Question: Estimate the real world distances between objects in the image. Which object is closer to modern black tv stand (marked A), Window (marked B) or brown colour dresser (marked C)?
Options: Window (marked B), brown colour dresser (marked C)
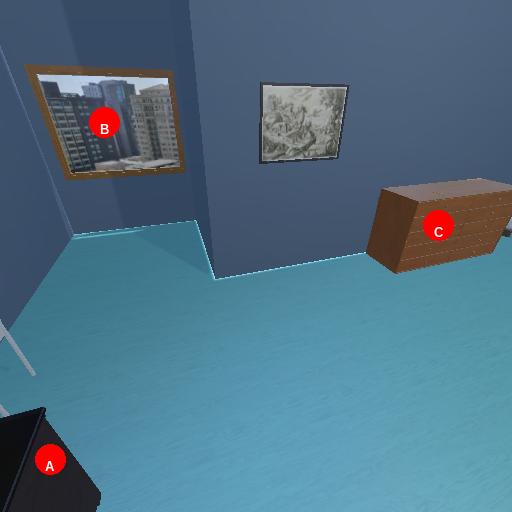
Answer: Window (marked B)